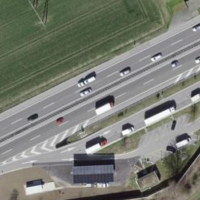
EUNIS habitat code: 57
Species observed at this site:
Pulmonaria obscura